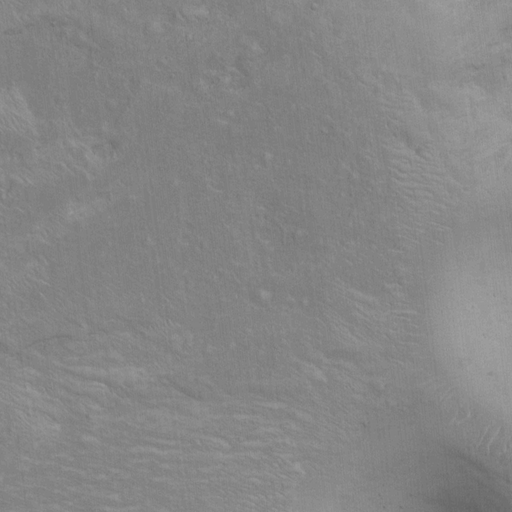
Classes present: Background, Cone